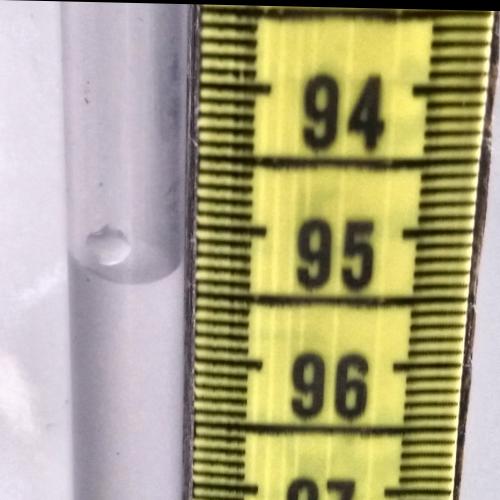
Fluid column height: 95.4 cm